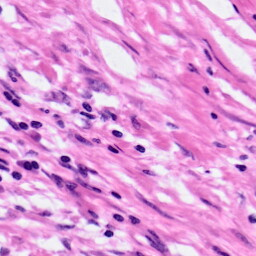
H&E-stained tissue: Pancreatic